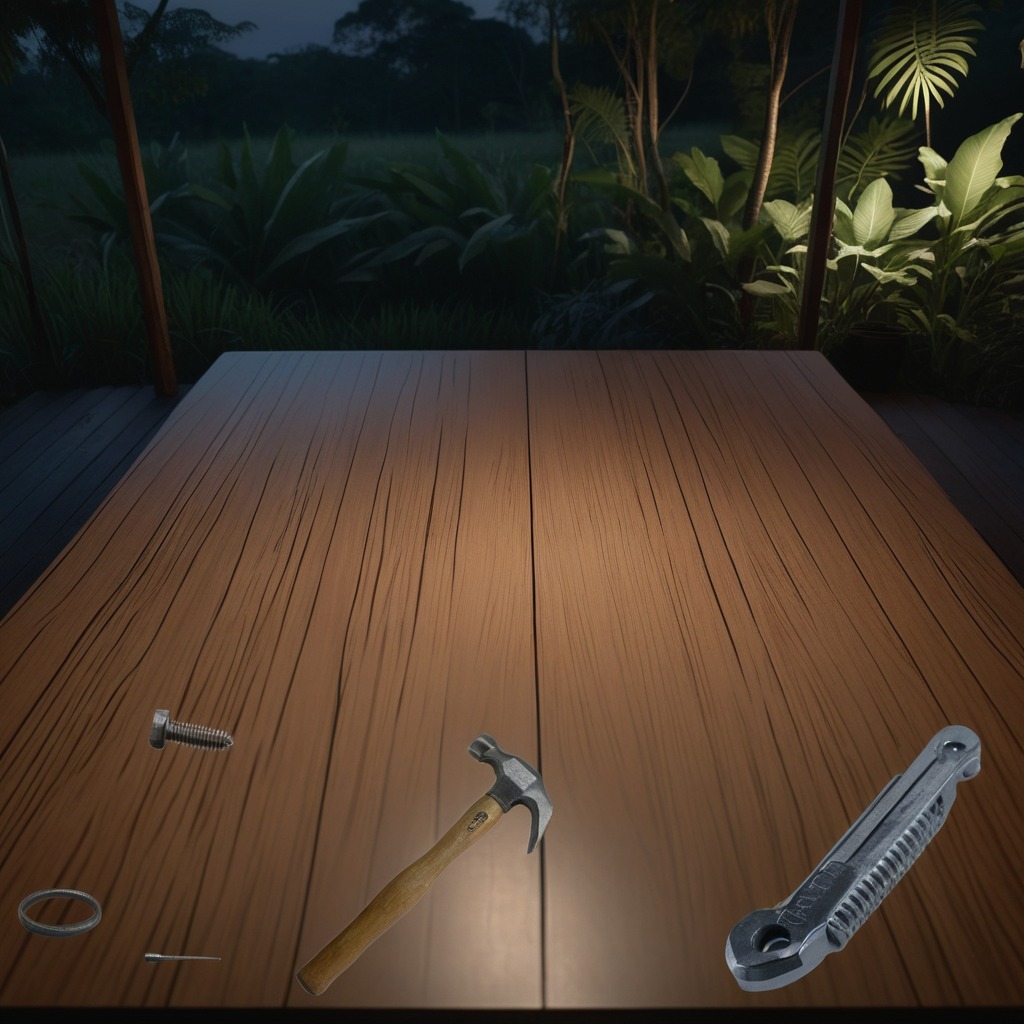
A rubber Oring, a utility knife, a metal machine screw, an iron nail, and a hammer are lying on a clean wooden table inside a jungle field workshop tent at night dim ambient light soft shadows worn but